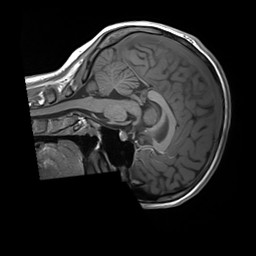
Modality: T1w
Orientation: sagittal
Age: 20
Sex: female
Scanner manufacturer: siemens
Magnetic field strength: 3 T
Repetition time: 1.8 s
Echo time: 0.00232 s